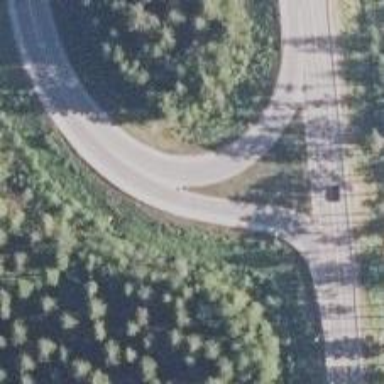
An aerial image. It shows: Trunk link highway.